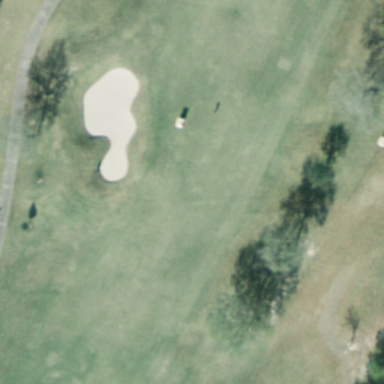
This is a part of a golf course with green turfs and some bunkers and trees .